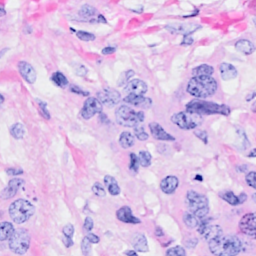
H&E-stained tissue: Breast